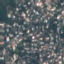
Label: Residential